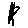
Label: star